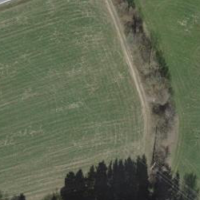
EUNIS habitat code: 52
Species observed at this site:
Sorbus aucuparia